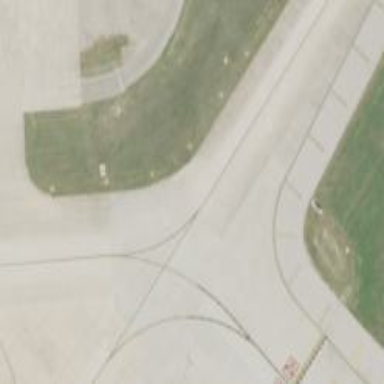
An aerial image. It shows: Image of taxiway at airport.